Interaction volume radius: 10 \u00c5
Interaction volume height: 30 \u00c5
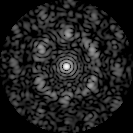
Disorder parameter: 0.7025